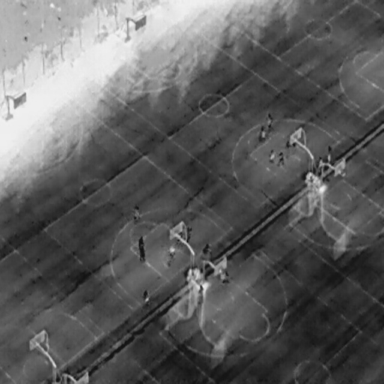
There are eight People in the infrared image.